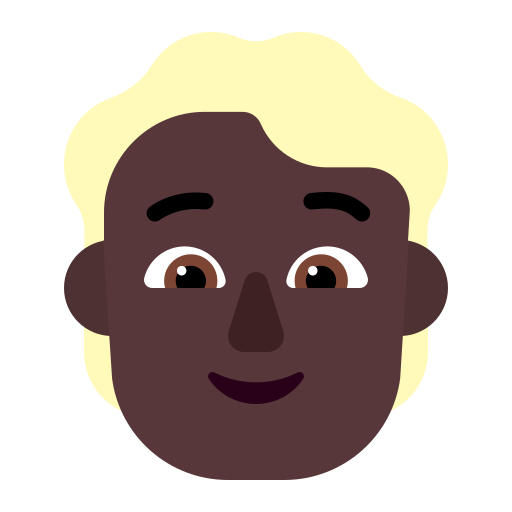
person blonde hair flat dark